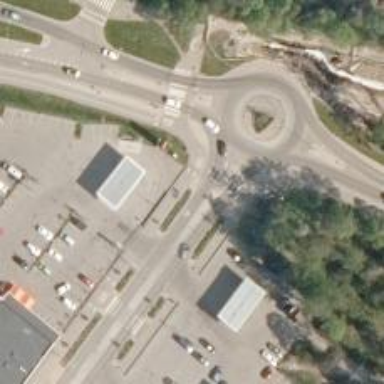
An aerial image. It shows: Secondary road made of asphalt leading to roundabout.